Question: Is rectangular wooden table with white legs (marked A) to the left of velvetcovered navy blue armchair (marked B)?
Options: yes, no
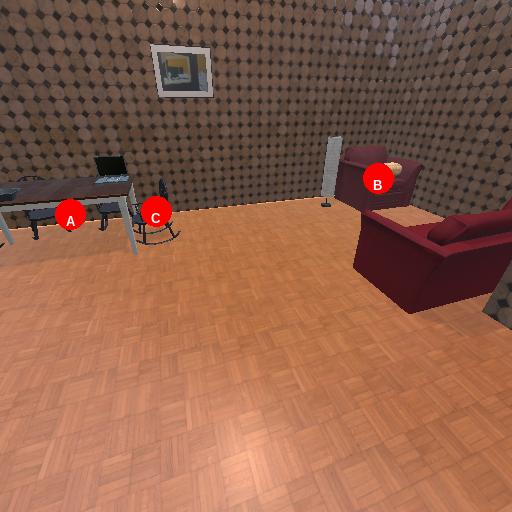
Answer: yes